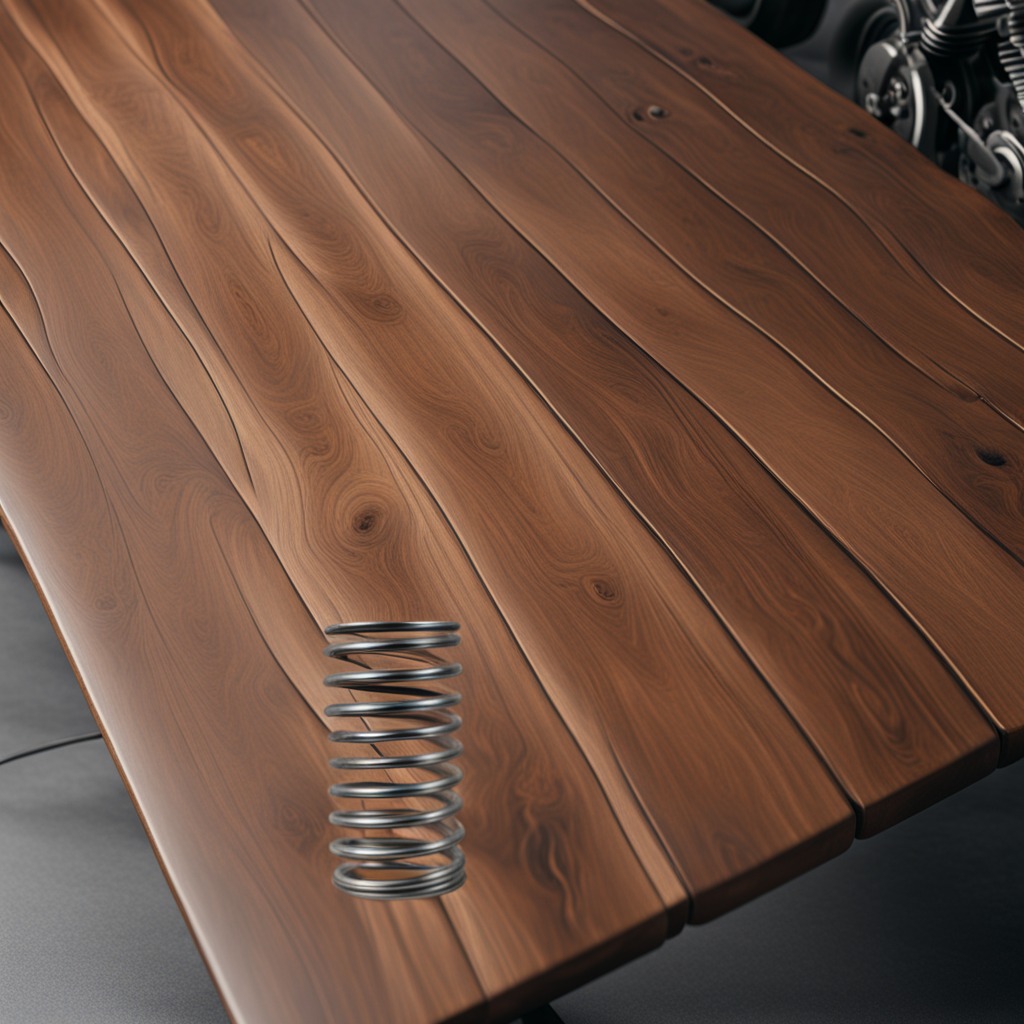
A coiled metal spring lies on the wooden table in the vintage motorcycle garage.